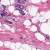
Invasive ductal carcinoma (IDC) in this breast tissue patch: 1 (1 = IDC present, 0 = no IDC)